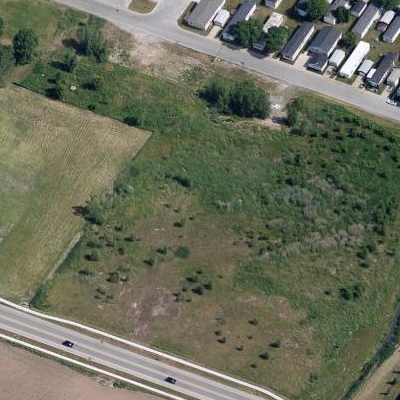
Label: aGrass